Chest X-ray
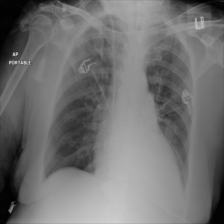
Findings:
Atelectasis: negative
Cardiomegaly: negative
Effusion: negative
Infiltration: negative
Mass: negative
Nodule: negative
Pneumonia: negative
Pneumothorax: negative
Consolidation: negative
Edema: negative
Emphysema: negative
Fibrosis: negative
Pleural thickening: negative
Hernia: negative